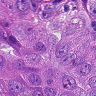
Metastatic tissue present: yes